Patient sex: M
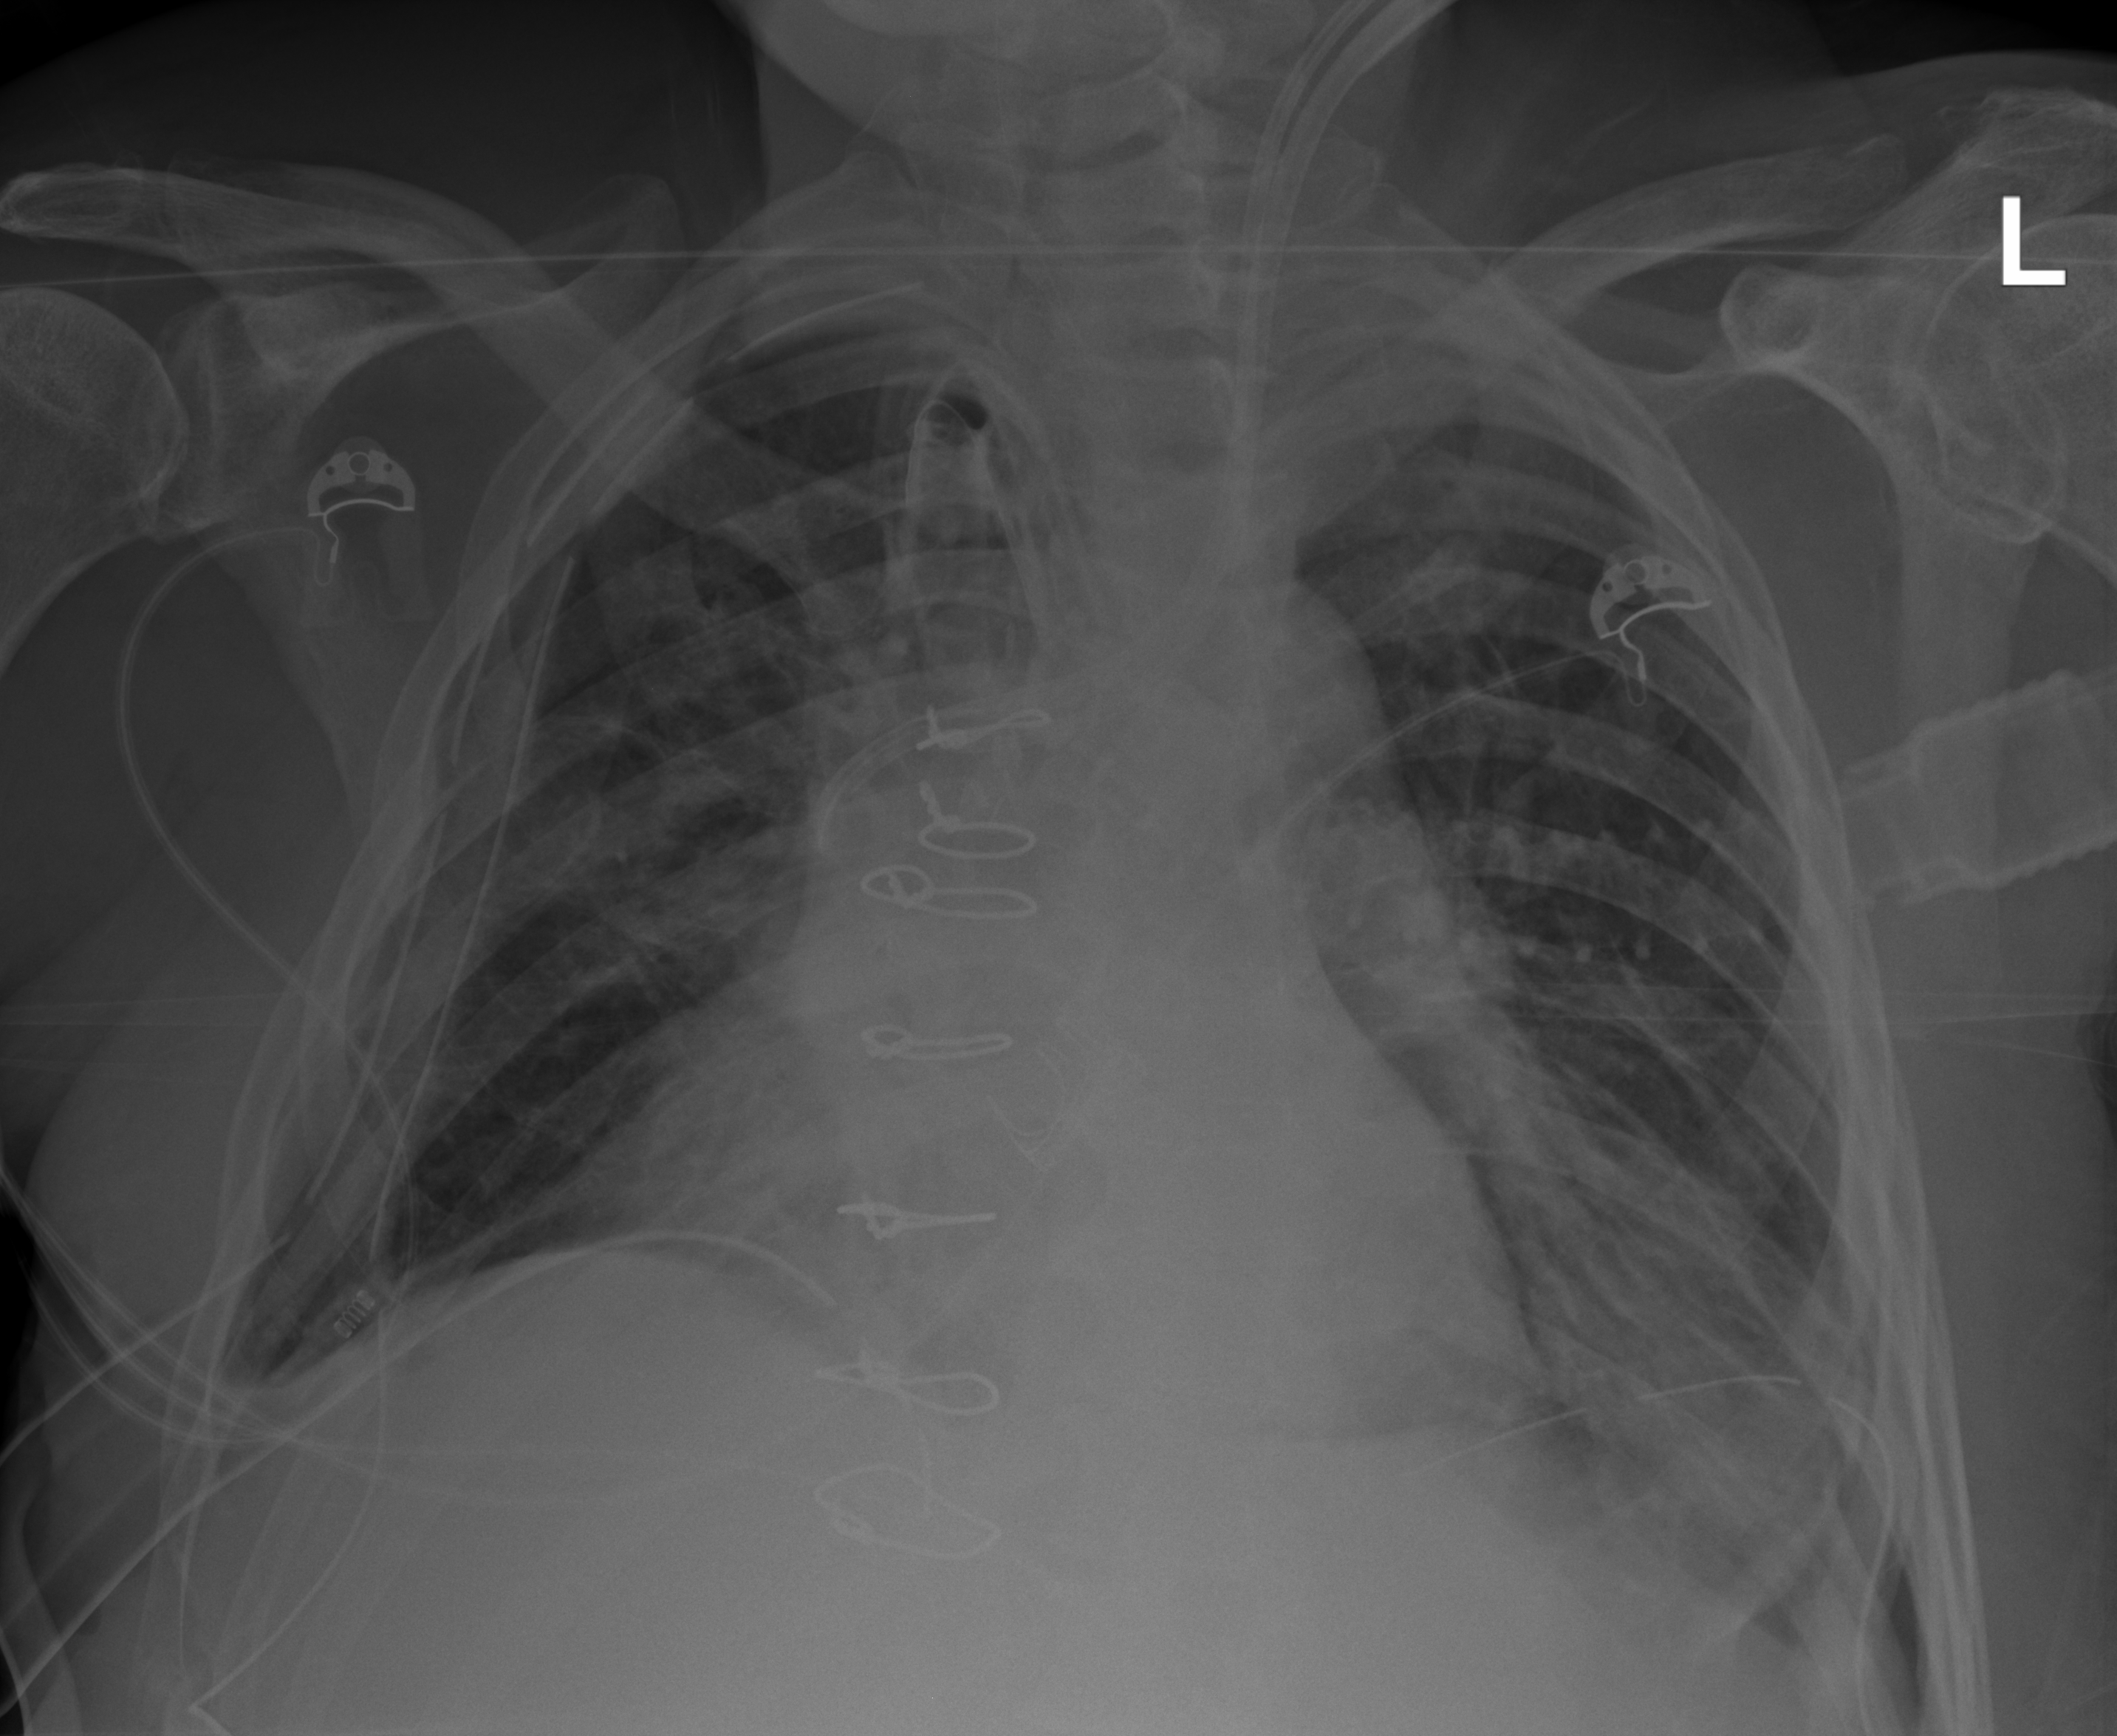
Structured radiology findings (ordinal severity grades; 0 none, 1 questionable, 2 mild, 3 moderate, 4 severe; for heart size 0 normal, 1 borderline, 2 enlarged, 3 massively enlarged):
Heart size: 1
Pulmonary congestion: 2
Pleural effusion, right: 2
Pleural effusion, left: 0
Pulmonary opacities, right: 2
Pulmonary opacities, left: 3
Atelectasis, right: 2
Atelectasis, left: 2